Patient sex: F
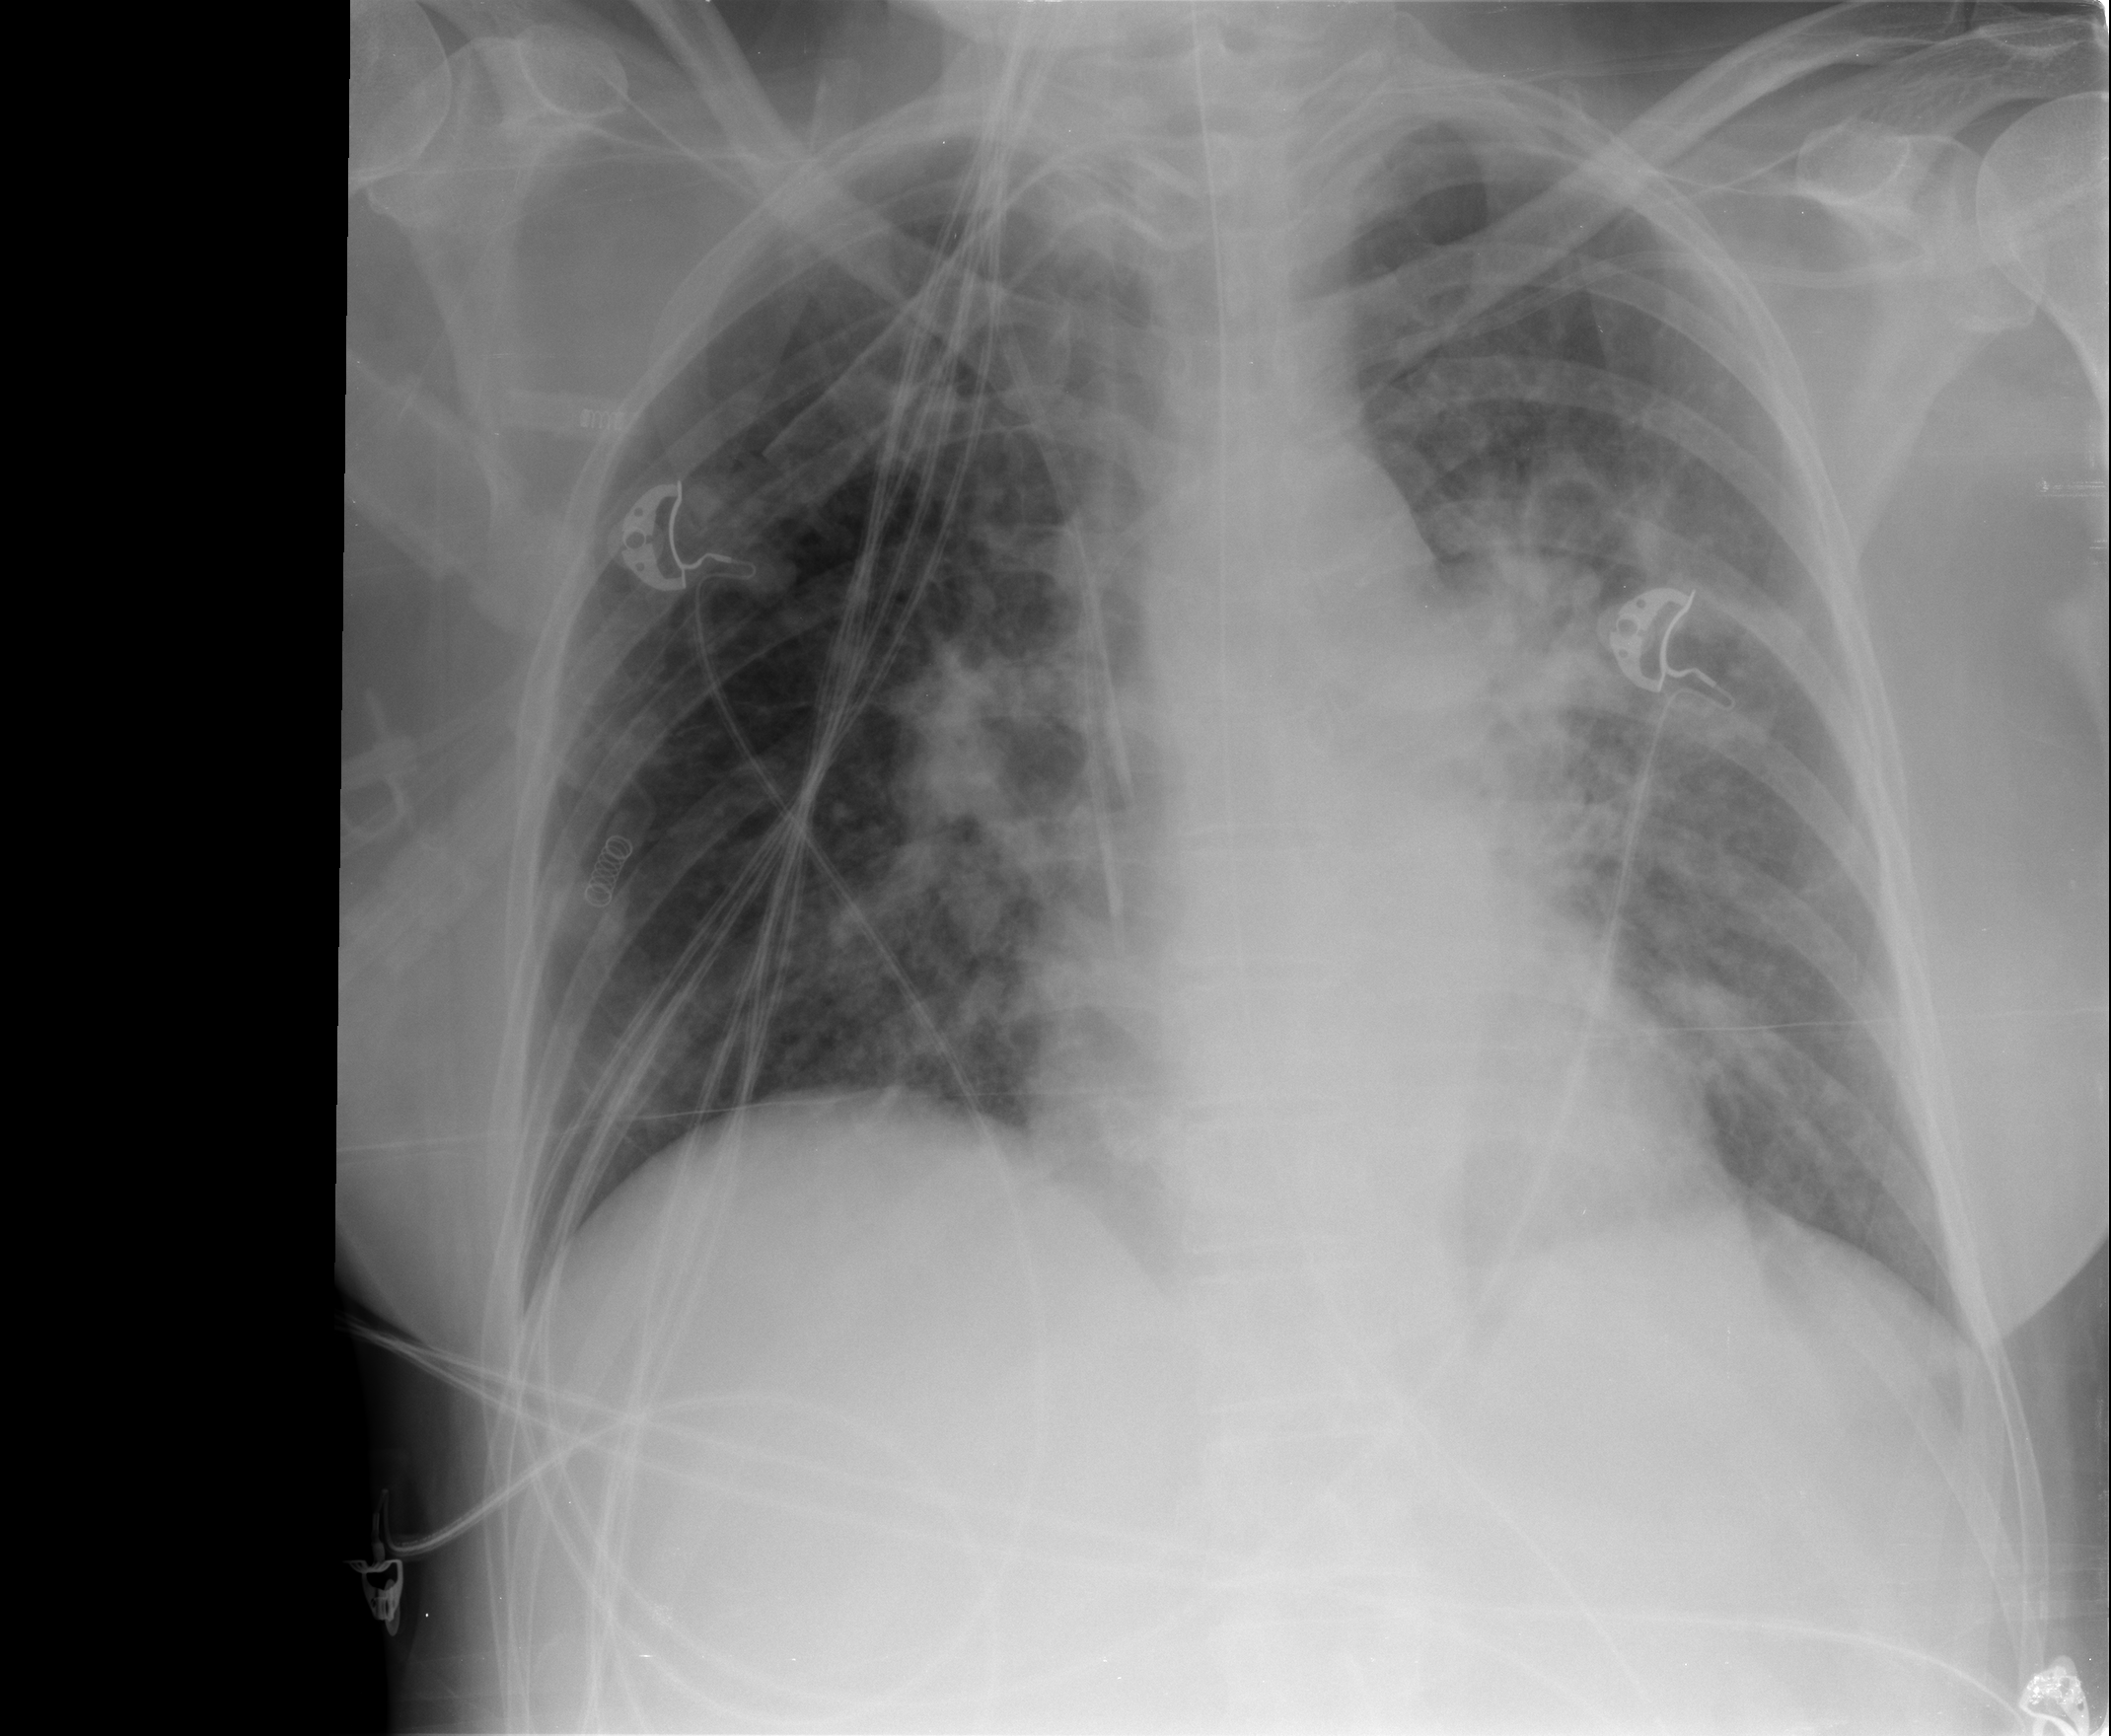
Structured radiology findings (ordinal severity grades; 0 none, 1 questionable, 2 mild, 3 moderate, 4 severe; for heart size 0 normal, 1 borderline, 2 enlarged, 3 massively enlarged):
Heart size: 0
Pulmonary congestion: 1
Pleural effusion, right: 0
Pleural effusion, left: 1
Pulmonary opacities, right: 3
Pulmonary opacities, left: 3
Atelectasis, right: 2
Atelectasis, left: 0